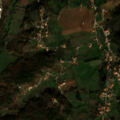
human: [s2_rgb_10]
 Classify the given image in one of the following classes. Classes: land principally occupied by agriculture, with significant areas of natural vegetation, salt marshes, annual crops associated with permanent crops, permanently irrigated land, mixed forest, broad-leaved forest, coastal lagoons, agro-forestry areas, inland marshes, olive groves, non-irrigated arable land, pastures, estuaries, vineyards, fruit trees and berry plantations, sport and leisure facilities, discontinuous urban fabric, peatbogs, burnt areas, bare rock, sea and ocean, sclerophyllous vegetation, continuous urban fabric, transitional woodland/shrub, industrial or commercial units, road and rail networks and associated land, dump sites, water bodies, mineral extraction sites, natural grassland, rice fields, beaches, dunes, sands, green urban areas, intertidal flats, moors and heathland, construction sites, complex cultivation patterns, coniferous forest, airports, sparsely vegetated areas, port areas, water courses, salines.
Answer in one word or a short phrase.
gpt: complex cultivation patterns, land principally occupied by agriculture, with significant areas of natural vegetation, broad-leaved forest, mixed forest, sclerophyllous vegetation